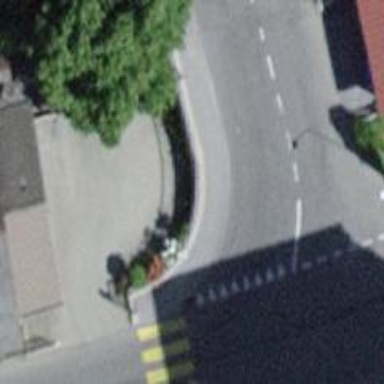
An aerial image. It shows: Bus stop with platform for public transport.